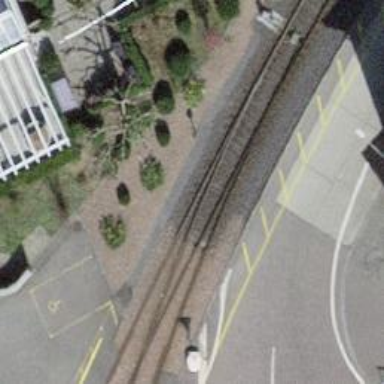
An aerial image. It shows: Railway switch.